Question: I have recently begun experiencing several odd issues with the Android SDK and I am unsure why they have begun. Example of some of the problems I am experiencing are:
If I am working with the XML layout file and am dragging and dropping widgets onto the screen, I double click to go to the XML so I can the properties of the widget and it will go to the XML and the screen will just be a greyish color and can't see any of the XML, so have to close the XML file down and re-open it again. See Image below

Or
When I am editing the XML properties, sometimes I will see duplicate lines of the same code and I have to click on it to refresh properly. E.g. I will be using EditText and I will see this
'''
<EditText
android:id="@+id/editText2"
android:layout_width="290dp"
android:layout_width="290dp"
android:layout_height="69dp"
android:layout_height="69dp"
android:background="#f7f7f7" >
</EditText>
</EditText>
'''
So I will have to click on those lines to update correctly, and I usually just end up closing the XML file and opening it again to fix this.
I am using MyEclipse 10, was originally using Eclipse Indigo, but had to swap recently as needed it for my job. I didn't have any of these problems when using Indigo. Has anyone else experienced anything like this? And if so, how did you fix it?
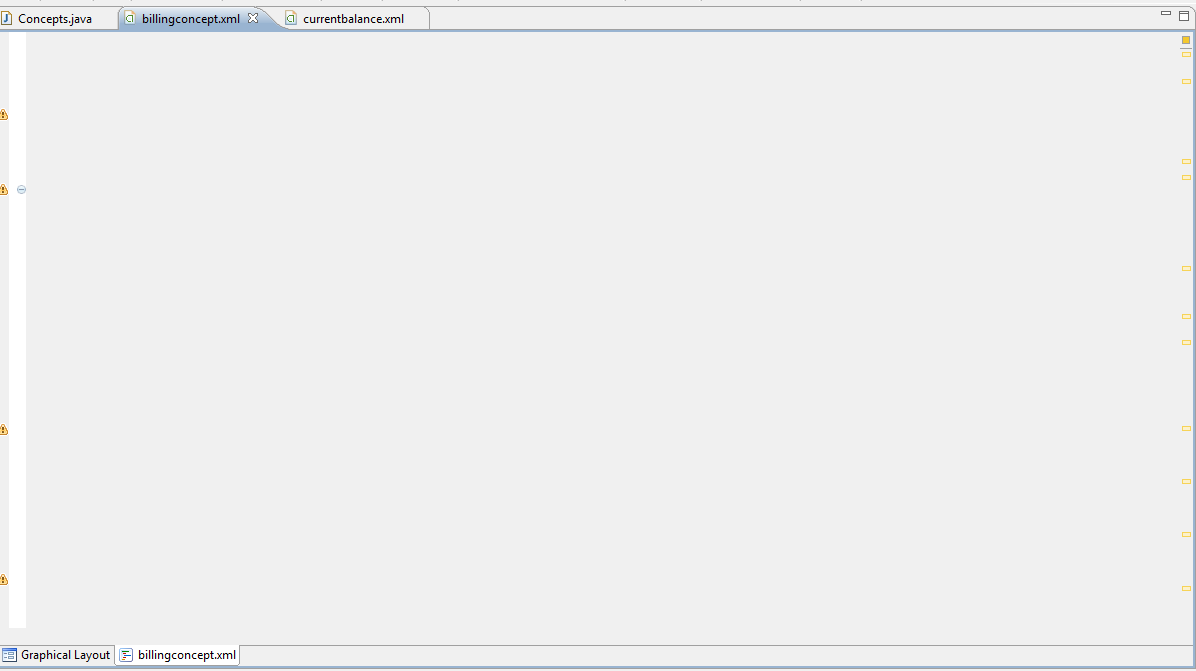
Answer: Issue seemed to be resolved, I installed the updates, and it seems to no longer be a concern